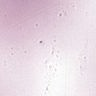
Metastatic tissue present: no